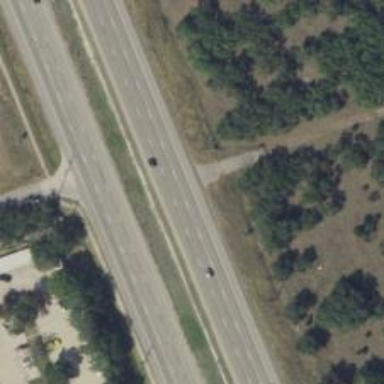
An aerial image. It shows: Asphalt road classified as primary highway with expressway characteristics.